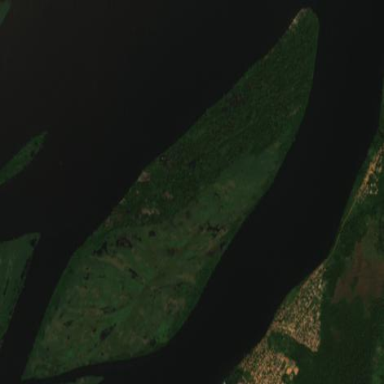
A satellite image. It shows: Island covered with forest.